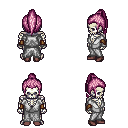
a pixel art fantasy rpg character, male body template, skeleton, white robe, white pants, pink long topknot hairstyle, leather bracers, maroon shoes, four views (front, back, left, right), 2x2 character sprite sheet, small pixel art, hard edges, no anti-aliasing